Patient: sex F, age 68
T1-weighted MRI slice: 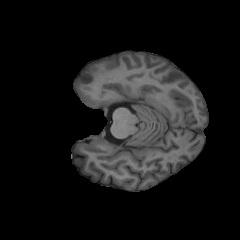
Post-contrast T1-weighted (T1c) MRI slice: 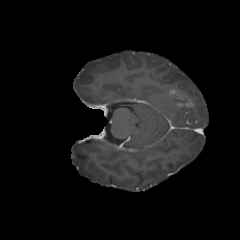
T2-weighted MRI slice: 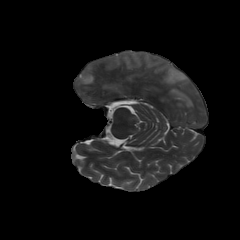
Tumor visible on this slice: yes
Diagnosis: Glioblastoma, IDH-wildtype
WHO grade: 4